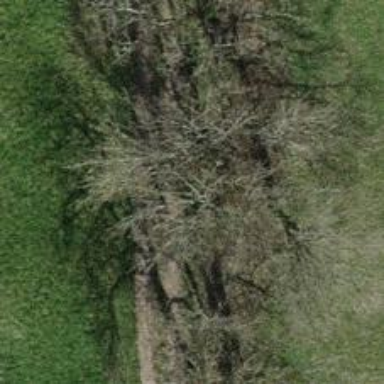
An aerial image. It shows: Beautiful tree in nature.